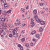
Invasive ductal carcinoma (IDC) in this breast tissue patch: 0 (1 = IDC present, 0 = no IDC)